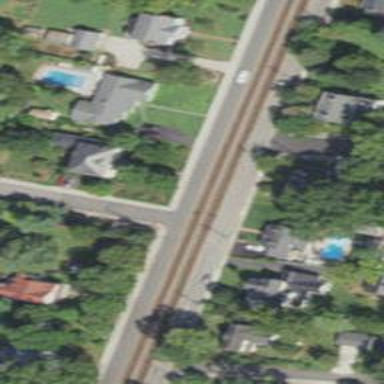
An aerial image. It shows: Crossing for the railway.